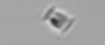
Label: Bacillariophyceae_morphotype1